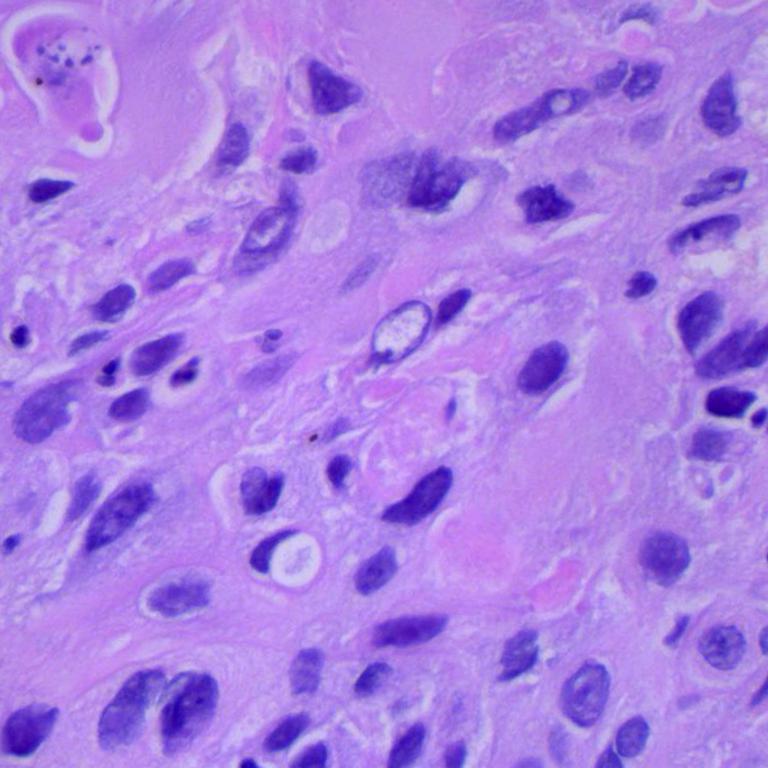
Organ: lung
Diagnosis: squamous carcinomas